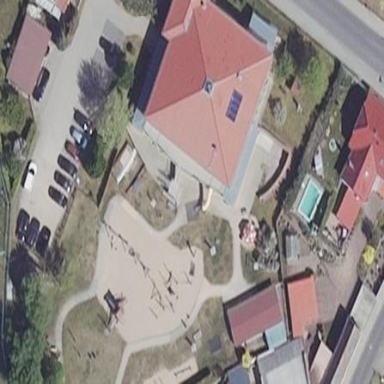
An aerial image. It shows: Kindergarten.